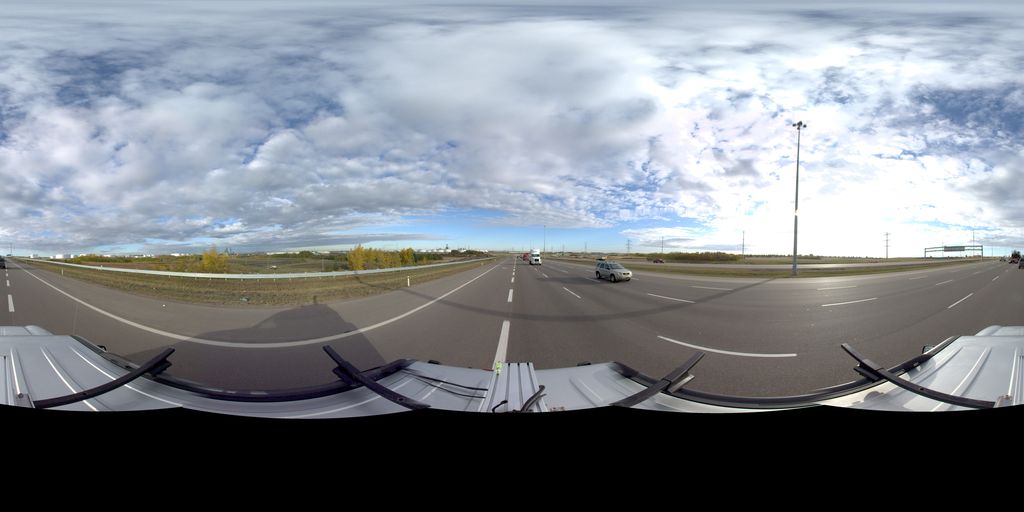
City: edmonton